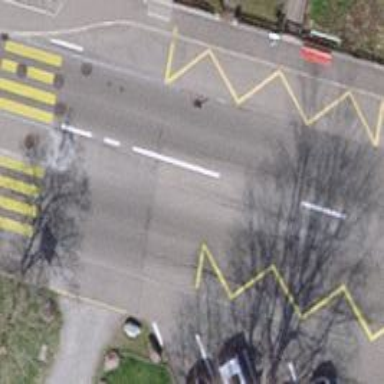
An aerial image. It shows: Public transport stop position.